Interaction volume radius: 10 \u00c5
Interaction volume height: 15 \u00c5
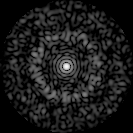
Disorder parameter: 0.8202